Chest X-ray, PA view. Patient: 41 years old, sex M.
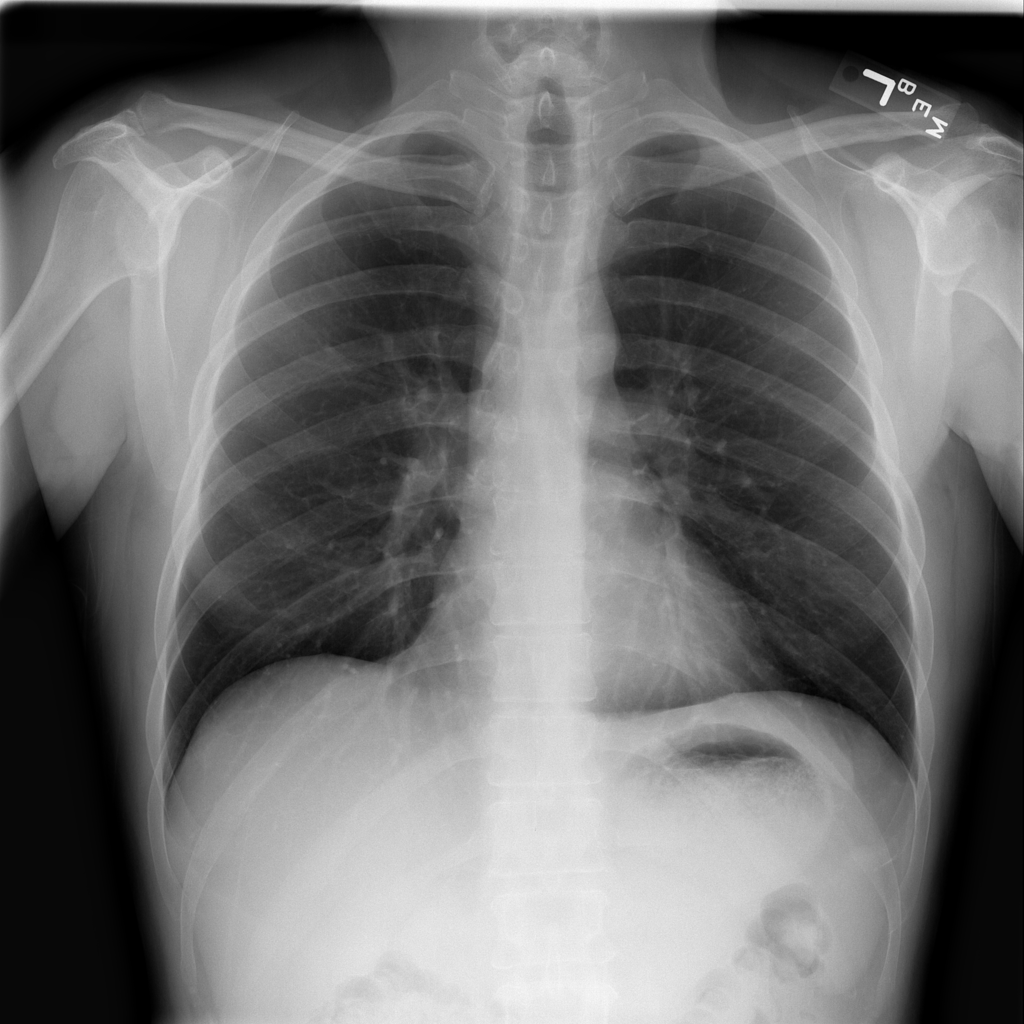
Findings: No Finding